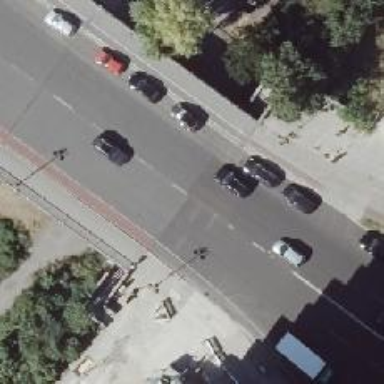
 with on-street parking on the right side."